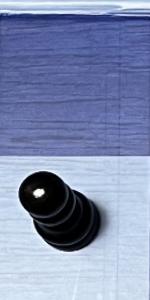
Label: Pawn_Black